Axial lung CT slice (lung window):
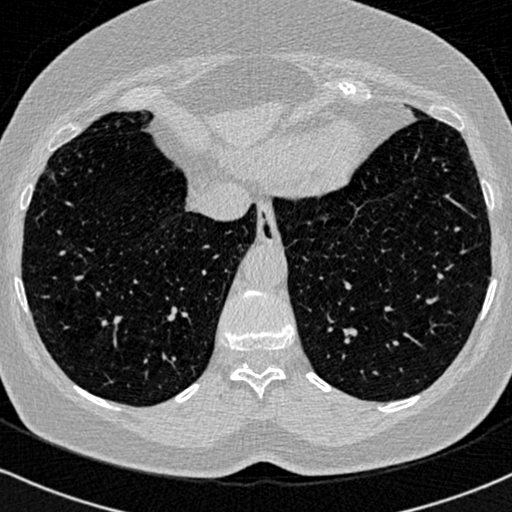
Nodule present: no